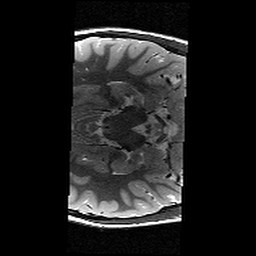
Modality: T2w
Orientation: axial
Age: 9
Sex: male
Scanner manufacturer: siemens
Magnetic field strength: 3 T
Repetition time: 9.23 s
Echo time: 0.067 s